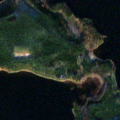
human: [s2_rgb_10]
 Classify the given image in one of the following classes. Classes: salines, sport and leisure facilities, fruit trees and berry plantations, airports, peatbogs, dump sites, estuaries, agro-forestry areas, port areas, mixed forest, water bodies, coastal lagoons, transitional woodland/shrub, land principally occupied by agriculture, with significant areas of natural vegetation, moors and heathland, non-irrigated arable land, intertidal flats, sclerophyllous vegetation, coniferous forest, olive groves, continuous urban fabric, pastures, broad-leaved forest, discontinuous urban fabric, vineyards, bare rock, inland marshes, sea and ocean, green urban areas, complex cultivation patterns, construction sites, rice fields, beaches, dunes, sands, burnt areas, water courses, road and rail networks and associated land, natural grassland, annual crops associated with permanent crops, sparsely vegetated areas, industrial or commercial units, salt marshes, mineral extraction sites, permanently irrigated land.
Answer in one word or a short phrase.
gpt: coniferous forest, water bodies